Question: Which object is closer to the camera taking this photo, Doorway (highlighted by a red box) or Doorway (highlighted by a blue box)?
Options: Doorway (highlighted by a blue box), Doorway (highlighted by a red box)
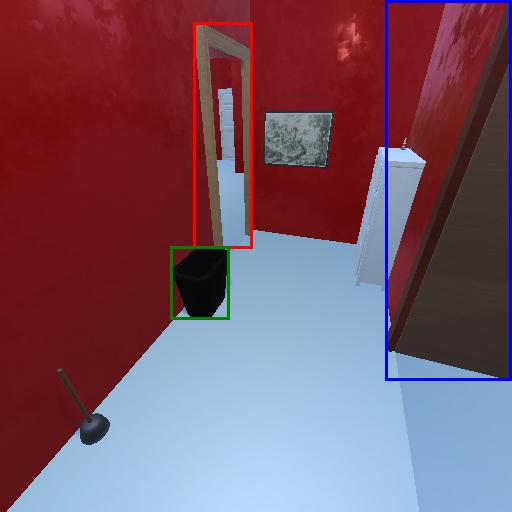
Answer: Doorway (highlighted by a blue box)